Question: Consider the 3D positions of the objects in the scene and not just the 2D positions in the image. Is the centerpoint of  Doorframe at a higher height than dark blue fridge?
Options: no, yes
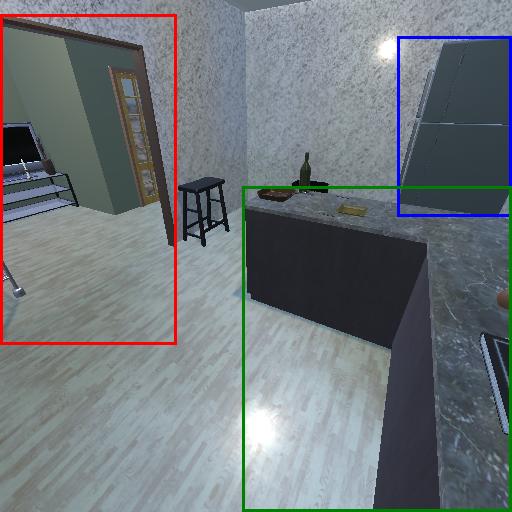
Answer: no